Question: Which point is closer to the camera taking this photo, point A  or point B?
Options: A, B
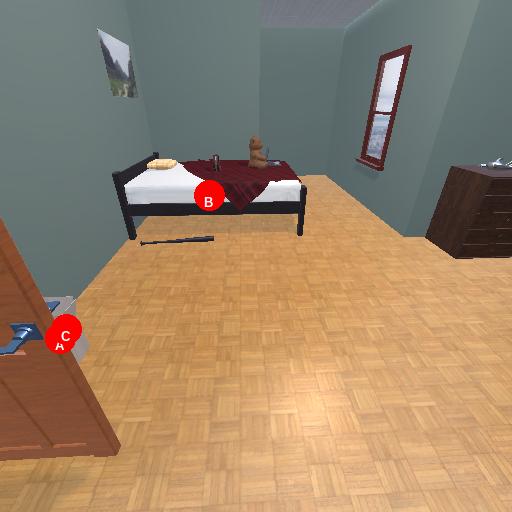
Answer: A